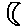
Label: moon